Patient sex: M
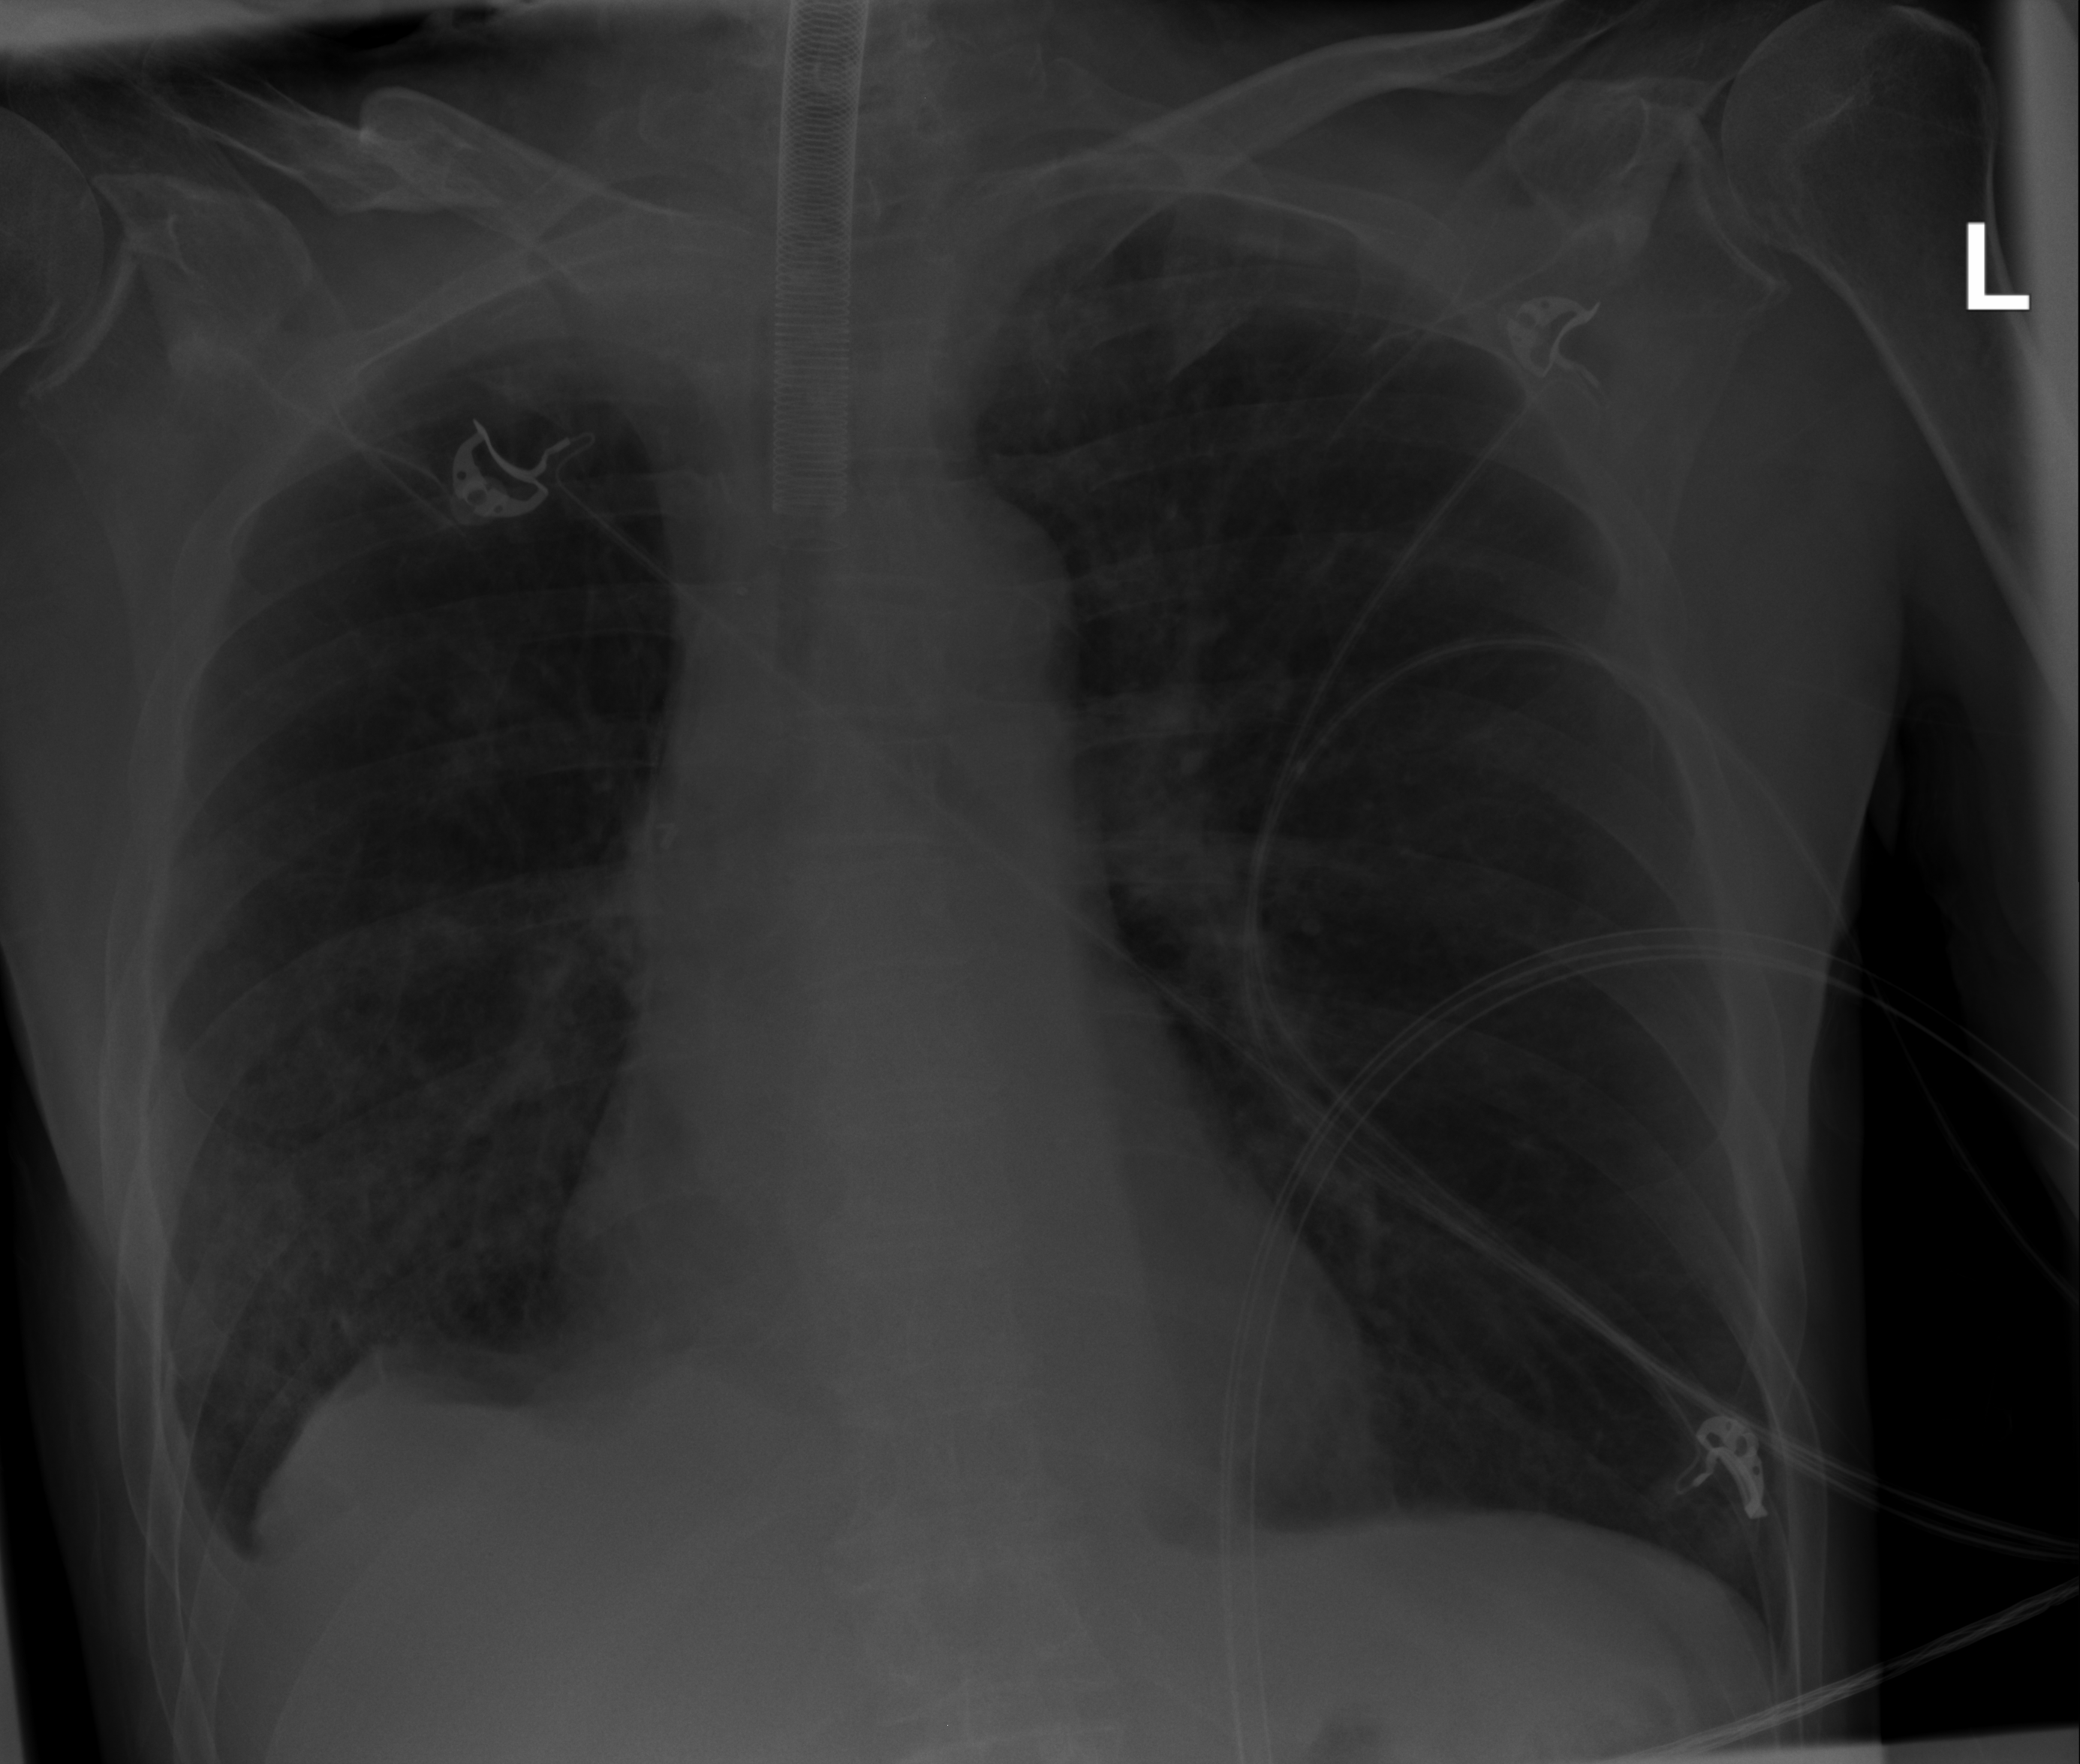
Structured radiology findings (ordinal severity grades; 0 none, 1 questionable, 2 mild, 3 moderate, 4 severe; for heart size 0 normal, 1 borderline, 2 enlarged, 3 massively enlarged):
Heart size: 0
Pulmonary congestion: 0
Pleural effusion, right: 2
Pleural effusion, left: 0
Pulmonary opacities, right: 3
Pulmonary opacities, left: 0
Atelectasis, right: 2
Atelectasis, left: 0